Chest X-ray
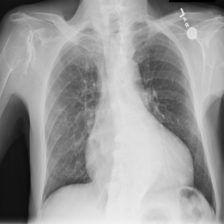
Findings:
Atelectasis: negative
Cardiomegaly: negative
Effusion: negative
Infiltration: negative
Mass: negative
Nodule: negative
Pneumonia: negative
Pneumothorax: negative
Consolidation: negative
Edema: negative
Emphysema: negative
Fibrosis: negative
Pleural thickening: negative
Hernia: negative